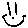
Label: smiley face